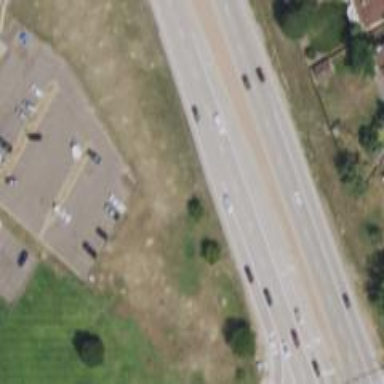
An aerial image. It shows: Primary highway.